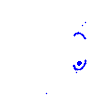
Particle: pion